Question: I'm trying to use jquery mobile with jade & express. I'm a bit new to jade, it would be nice to help me figure out whats going wrong here. I'm using the standard Jquery mobile 1.3 files included with the zip download in a folder called 'pre'
I have two files a layout:
'''
doctype 5
html
head
title= title
meta(charset='utf-8')
meta(name='viewport',content='width=device-width, initial-scale=1')
meta(name='apple-mobile-web-app-capable',content='yes')
meta(name='apple-mobile-web-app-status-bar-style',content='black')
link(rel='stylesheet', href='/pre/jquery.mobile-1.3.0.min.css')
link(rel='stylesheet', href='/pre/jquery.mobile.structure-1.3.0.min.css')
link(rel='stylesheet', href='/pre/jquery.mobile.theme-1.3.0.min.css')
script(src='/pre/jquery-1.9.1.min.js')
script(src='/pre/jquery.mobile-1.3.0.min.js')
body
block content
'''
And my content:
'''
extends layout
block content
div#page1(data-role='page')
div(data-theme='a',data-role='header')
h3
| Header
div(data-role='content')
a(data-role='button',href='#page1')
| Button
a(data-role='button',href='#page1')
| Button
a(data-role='button',href='#page1')
| Button
div(data-theme='a',data-role='footer',data-position='fixed')
h3
| Footer
'''
The problem I get:

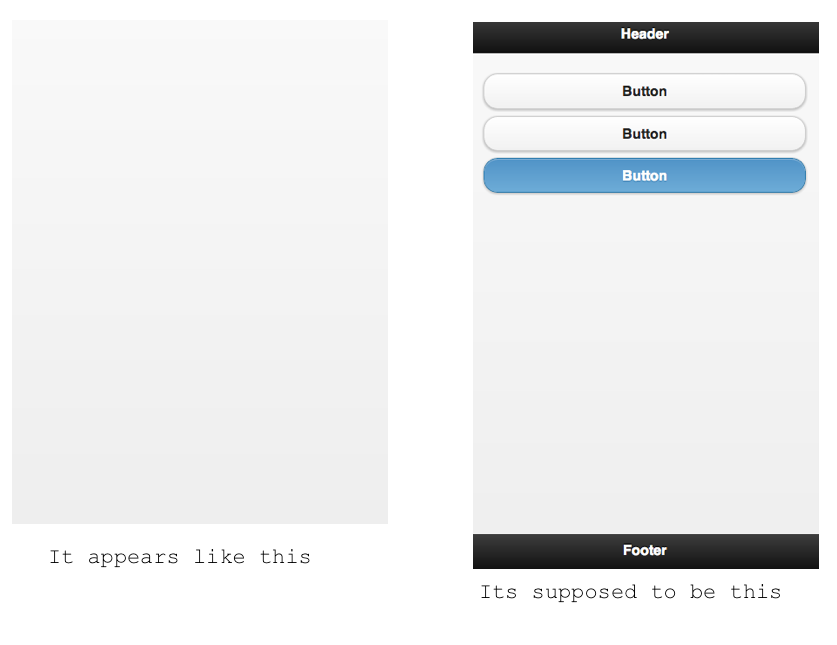
Answer: Your indentation in 'content.jade' is wrong. Indent everything below 'div#page1(data-role='page')' and it works just fine
'''
extends layout
block content
div#page1(data-role='page')
div(data-theme='a',data-role='header')
h3 Header
div(data-role='content')
a(data-role='button',href='#page1') Button
a(data-role='button',href='#page1') Button
a(data-role='button',href='#page1') Button
div(data-theme='a',data-role='footer',data-position='fixed')
h3 Footer
'''
As you can see you could even simplify your code by not using the pipes '|'